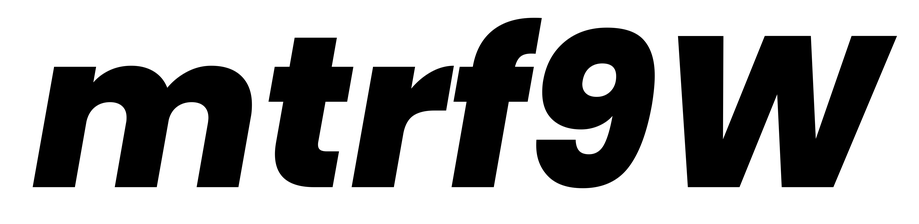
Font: Poppins-ExtraBoldItalic